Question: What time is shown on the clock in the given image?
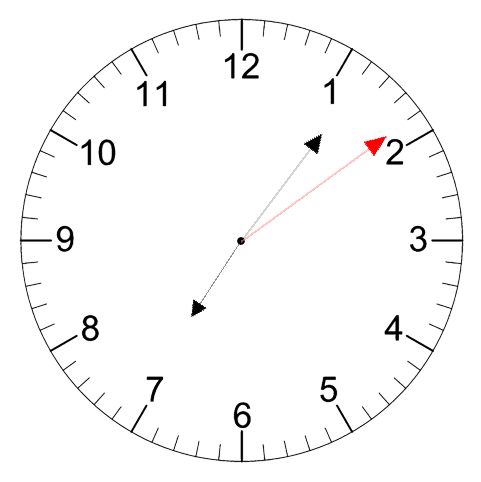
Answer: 07:06:09